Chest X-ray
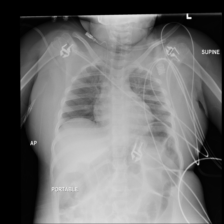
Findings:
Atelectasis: negative
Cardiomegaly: negative
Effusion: negative
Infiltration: negative
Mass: negative
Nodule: negative
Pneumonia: negative
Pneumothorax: negative
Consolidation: negative
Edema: negative
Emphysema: negative
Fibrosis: negative
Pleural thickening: negative
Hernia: negative